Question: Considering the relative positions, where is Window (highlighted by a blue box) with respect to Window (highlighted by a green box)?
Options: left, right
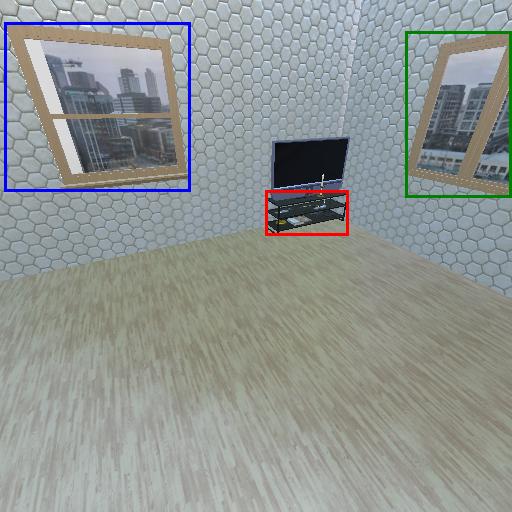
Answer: left